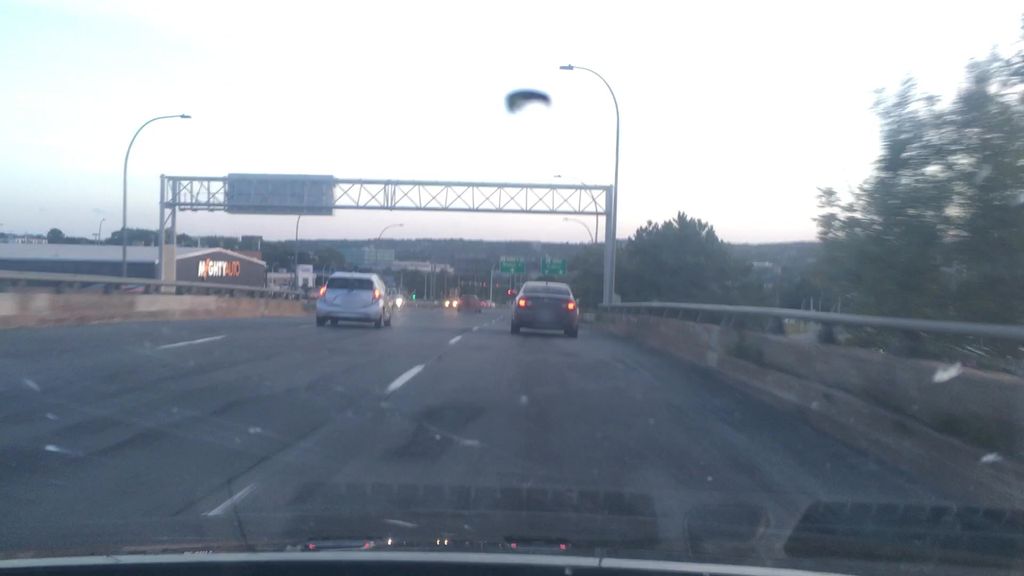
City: halifax